Question: Two questions
1. Visualizing the error of a model
2. Calculating the log loss
(1) I'm trying to tune a multinomial GBM classifier, but I'm not sure how to adapt to the outputs. I understand that LogLoss is meant to be minimized, but in the below plot, for any range of iterations or trees, it only appears to increase.
'''
inTraining <- createDataPartition(final_data$label, p = 0.80, list = FALSE)
training <- final_data[inTraining,]
testing <- final_data[-inTraining,]
fitControl <- trainControl(method = "repeatedcv", number=10, repeats=3, verboseIter = FALSE, savePredictions = TRUE, classProbs = TRUE, summaryFunction= mnLogLoss)
gbmGrid1 <- expand.grid(.interaction.depth = (1:5)*2, .n.trees = (1:10)*25, .shrinkage = 0.1, .n.minobsinnode = 10)
gbmFit1 <- train(label~., data = training, method = "gbm", trControl=fitControl,
verbose = 1, metric = "ROC", tuneGrid = gbmGrid1)
plot(gbmFit1)
'''

--
(2) on a related note, when I try to directly investigate mnLogLoss I get this error, which keeps me from trying to quantify the error.
'''
mnLogLoss(testing, levels(testing$label)) : 'lev' cannot be NULL
'''
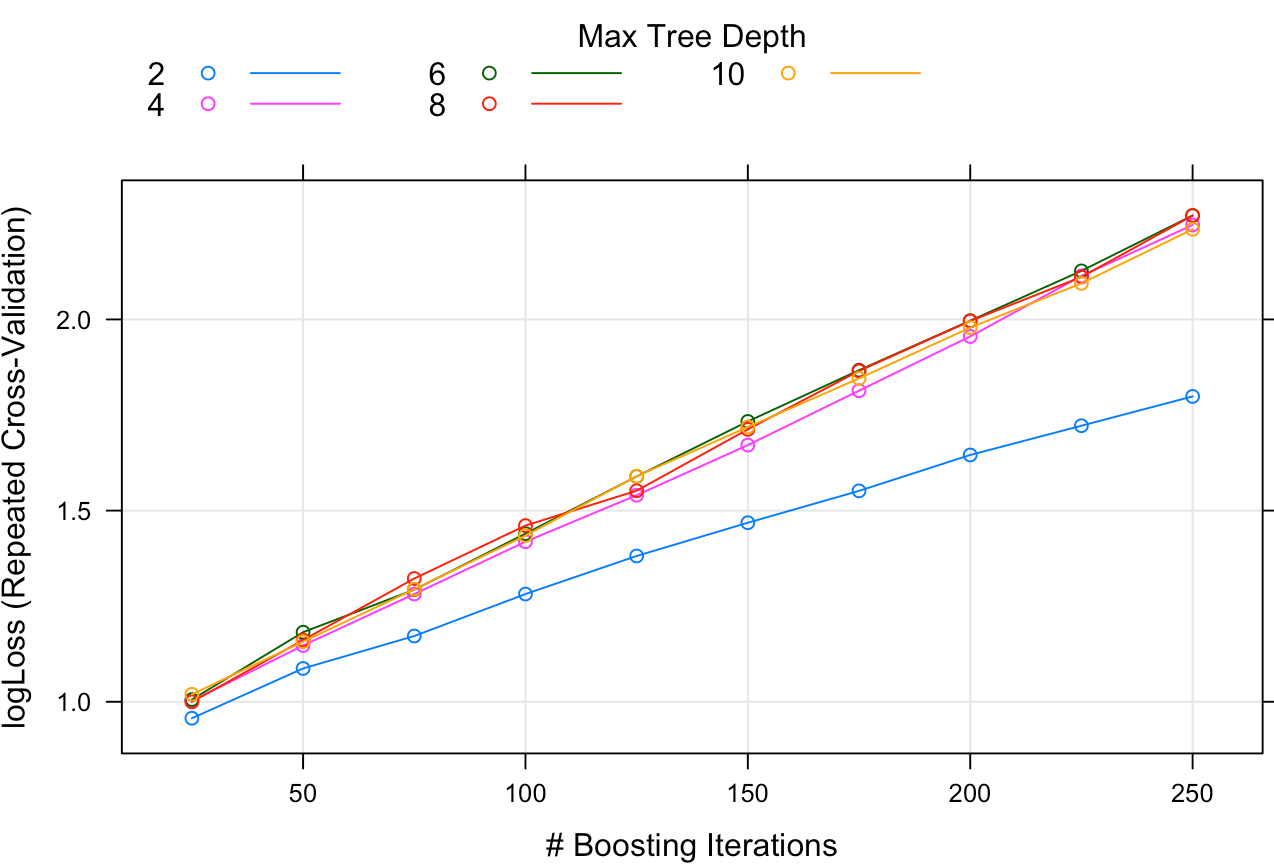
Answer: I suspect you set the learning rate too high. So using an example dataset:
'''
final_data = iris
final_data$label=final_data$Species
final_data$Species=NULL
inTraining <- createDataPartition(final_data$label, p = 0.80, list = FALSE)
training <- final_data[inTraining,]
testing <- final_data[-inTraining,]
fitControl <- trainControl(method = "repeatedcv", number=10, repeats=3,
verboseIter = FALSE, savePredictions = TRUE, classProbs = TRUE, summaryFunction= mnLogLoss)
gbmGrid1 <- expand.grid(.interaction.depth = 1:3, .n.trees = (1:10)*10, .shrinkage = 0.1, .n.minobsinnode = 10)
gbmFit1 <- train(label~., data = training, method = "gbm", trControl=fitControl,
verbose = 1, tuneGrid = gbmGrid1,metric="logLoss")
plot(gbmFit1)
'''
<URL>
A bit different from yours but you can see the upward trend after 20. It really depends on your data but if you have a high learning rate, you arrive very quickly at a minimum and anything after that introduces noise. You can see this illustration from <URL>.
<URL>
Let's lower the learning rate and you can see:
'''
gbmGrid1 <- expand.grid(.interaction.depth = 1:3, .n.trees = (1:10)*10, .shrinkage = 0.01, .n.minobsinnode = 10)
gbmFit1 <- train(label~., data = training, method = "gbm", trControl=fitControl,
verbose = 1, tuneGrid = gbmGrid1,metric="logLoss")
plot(gbmFit1)
'''
<URL>
Note that you most likely need more iterations to reach a lower loss, like what you see with the first.